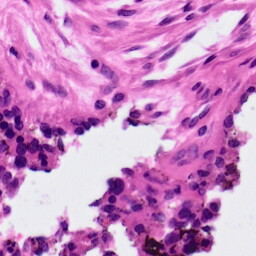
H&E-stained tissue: Ovarian